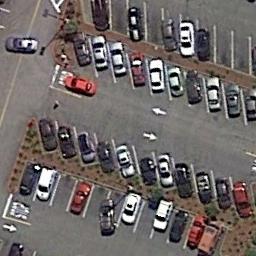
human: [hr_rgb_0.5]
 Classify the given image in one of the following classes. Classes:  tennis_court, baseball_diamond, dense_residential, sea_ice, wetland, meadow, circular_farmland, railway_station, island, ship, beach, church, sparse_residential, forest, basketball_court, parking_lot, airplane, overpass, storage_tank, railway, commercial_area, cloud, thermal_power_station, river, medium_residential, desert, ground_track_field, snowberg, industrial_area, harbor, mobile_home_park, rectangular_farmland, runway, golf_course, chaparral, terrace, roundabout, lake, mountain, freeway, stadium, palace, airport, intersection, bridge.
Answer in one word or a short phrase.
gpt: parking_lot